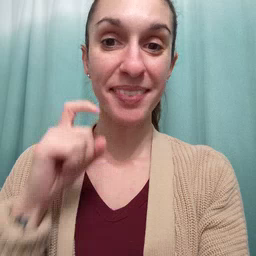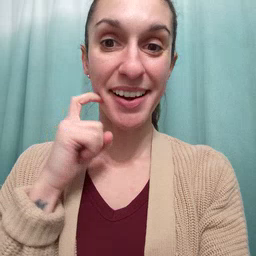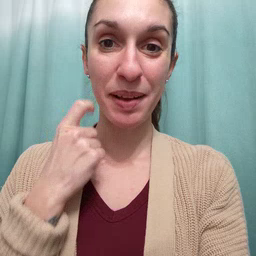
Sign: apple